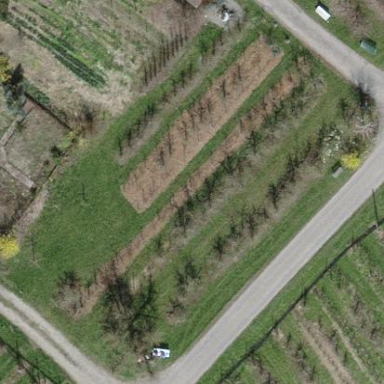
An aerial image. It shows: Plant nursery specializing in trees.